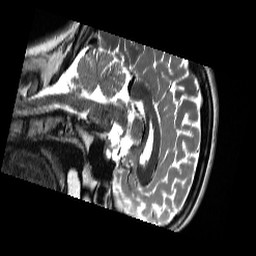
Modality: T2w
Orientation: sagittal
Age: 20
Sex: female
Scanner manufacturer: siemens
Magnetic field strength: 3 T
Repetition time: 13.52 s
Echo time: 0.088 s